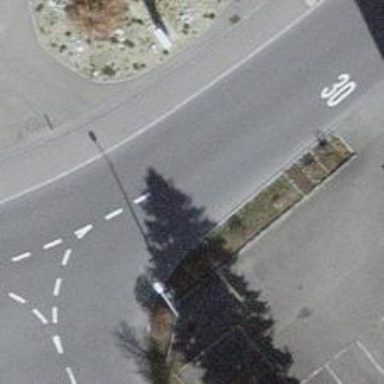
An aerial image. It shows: Tertiary road with asphalt surface.